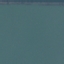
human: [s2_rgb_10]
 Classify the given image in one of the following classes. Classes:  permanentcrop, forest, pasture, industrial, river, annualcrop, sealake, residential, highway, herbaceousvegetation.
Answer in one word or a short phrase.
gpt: SeaLake